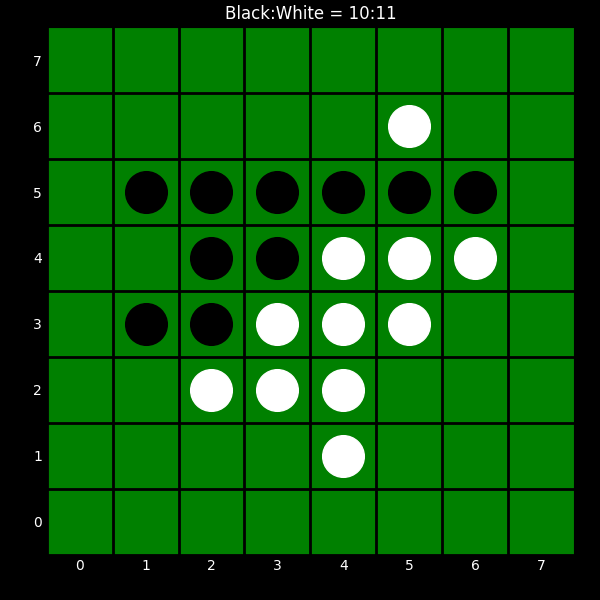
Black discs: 10
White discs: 11